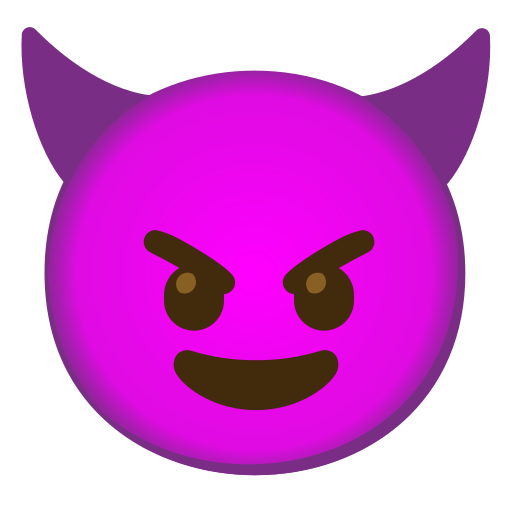
Emoji: 😈